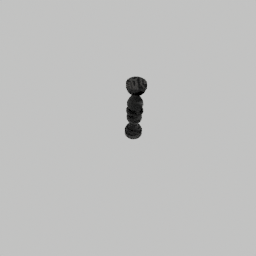
Label: architecture